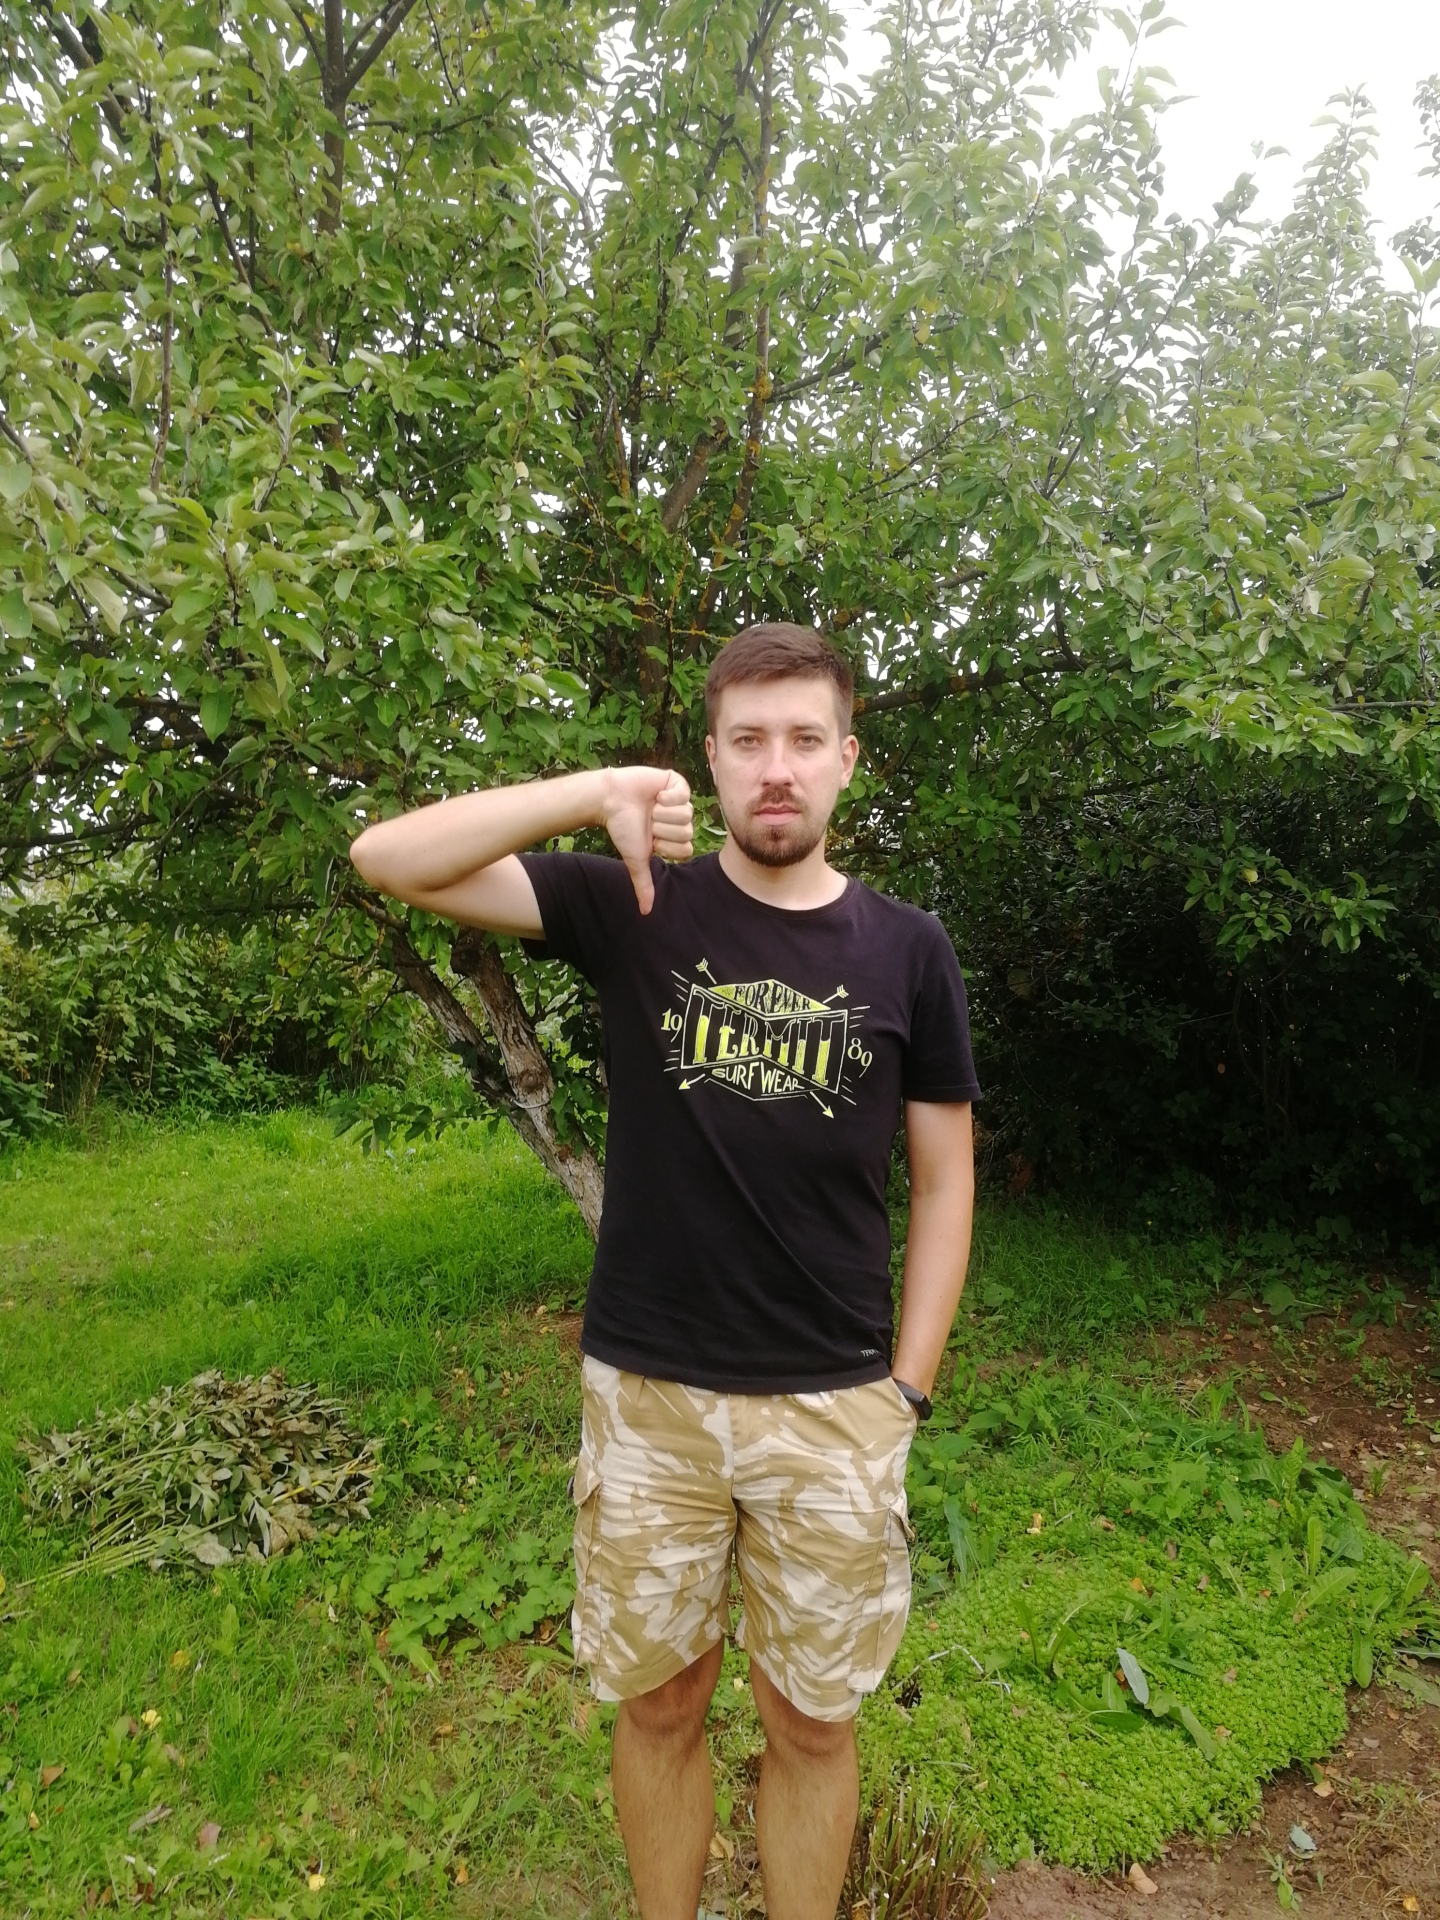
Label: clear